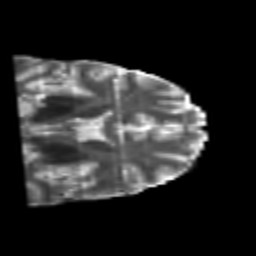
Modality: T2w
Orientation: coronal
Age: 43
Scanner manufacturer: philips
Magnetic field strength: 3 T
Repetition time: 8.536 s
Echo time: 0.1273 s